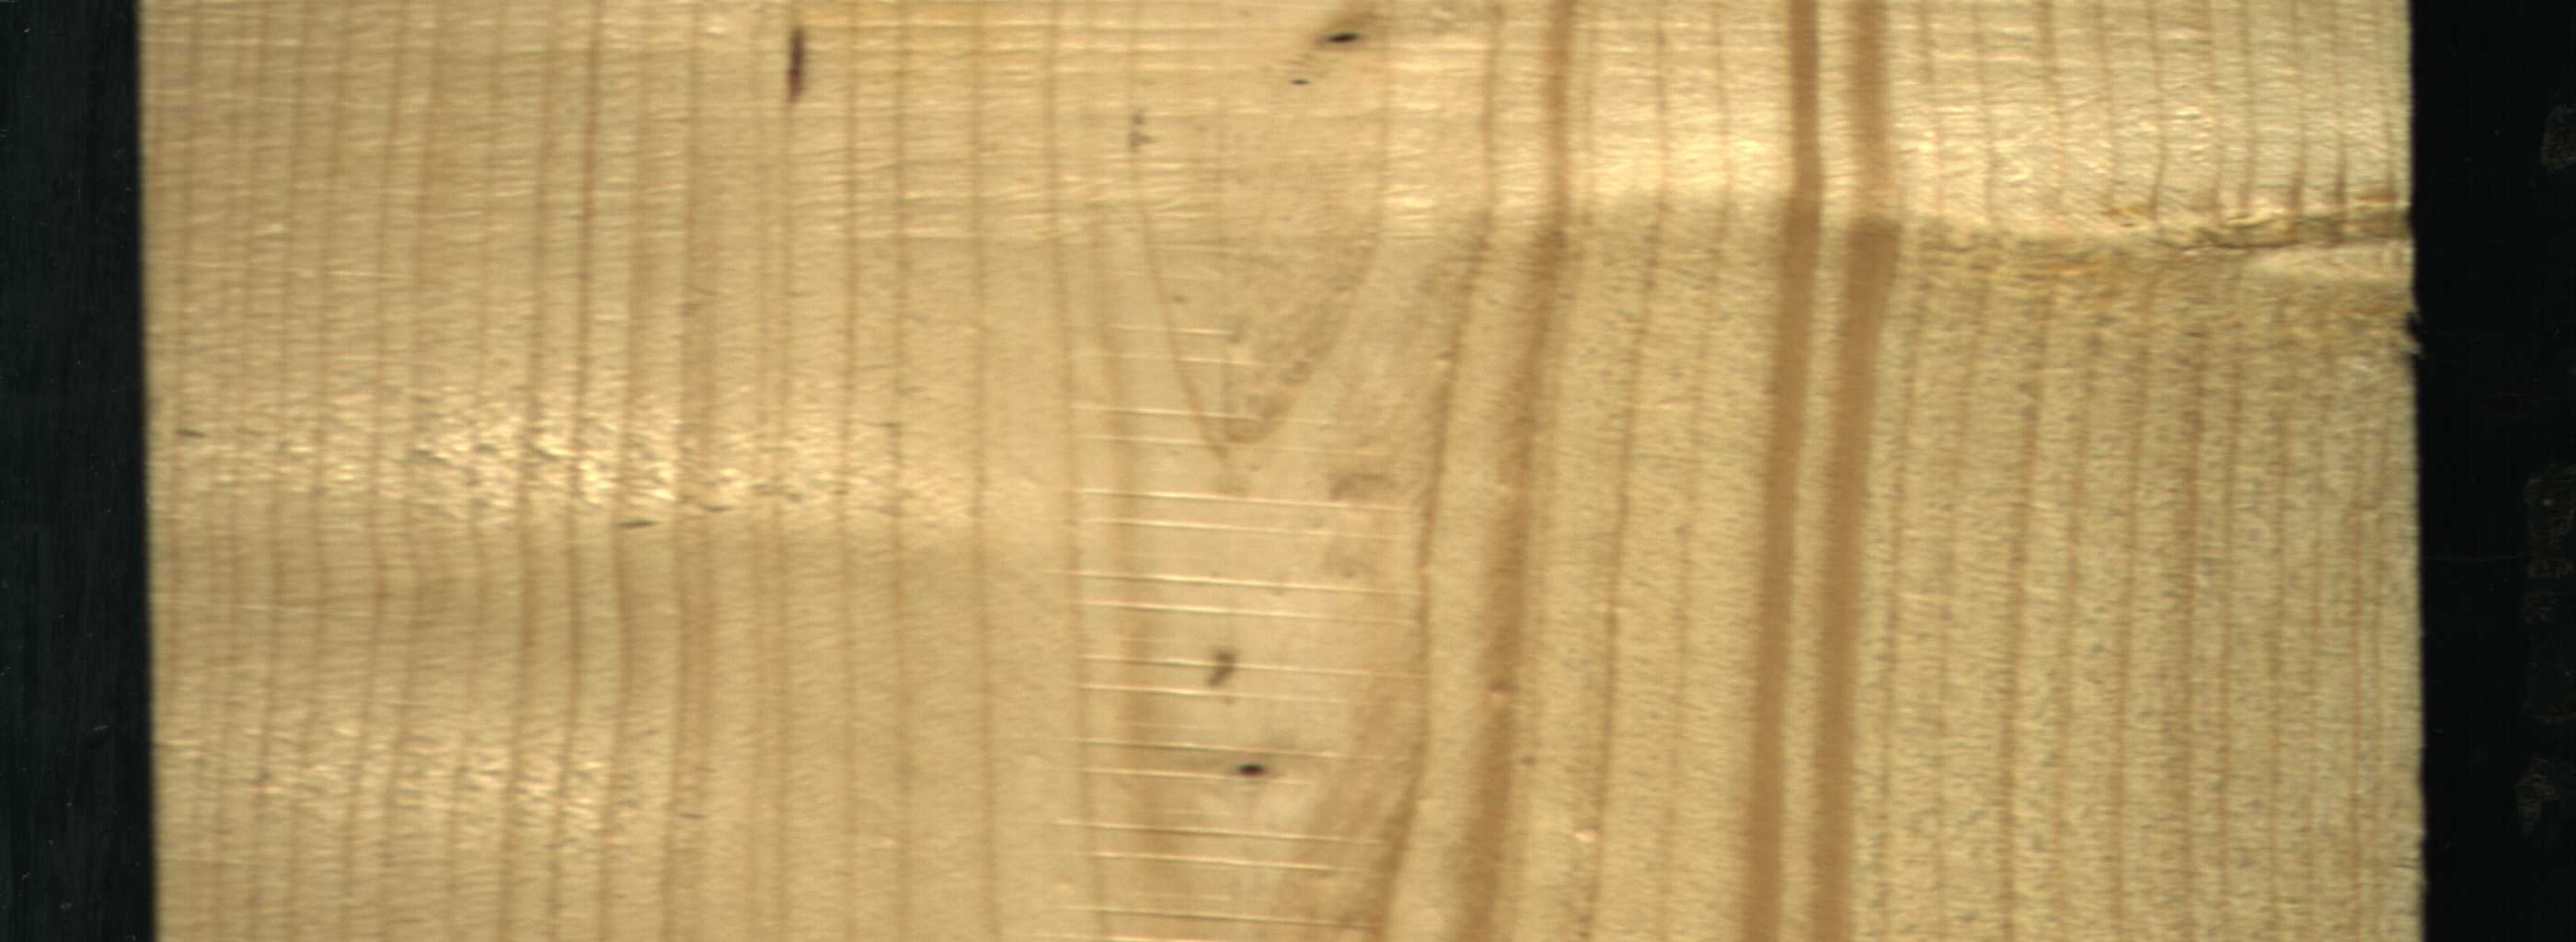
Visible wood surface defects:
resin
Live_Knot
Live_Knot